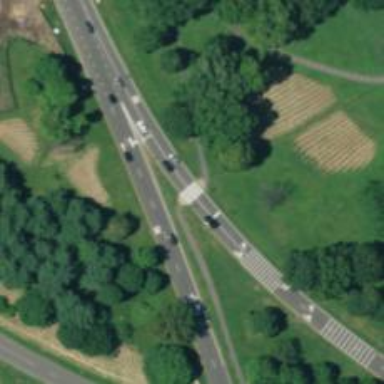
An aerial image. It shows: Crossing on asphalt cycleway.